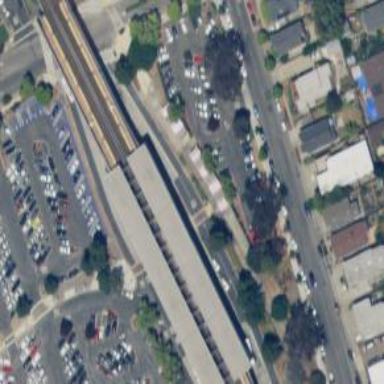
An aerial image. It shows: Separate sidewalk next to busway.